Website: bh-photo
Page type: receipt
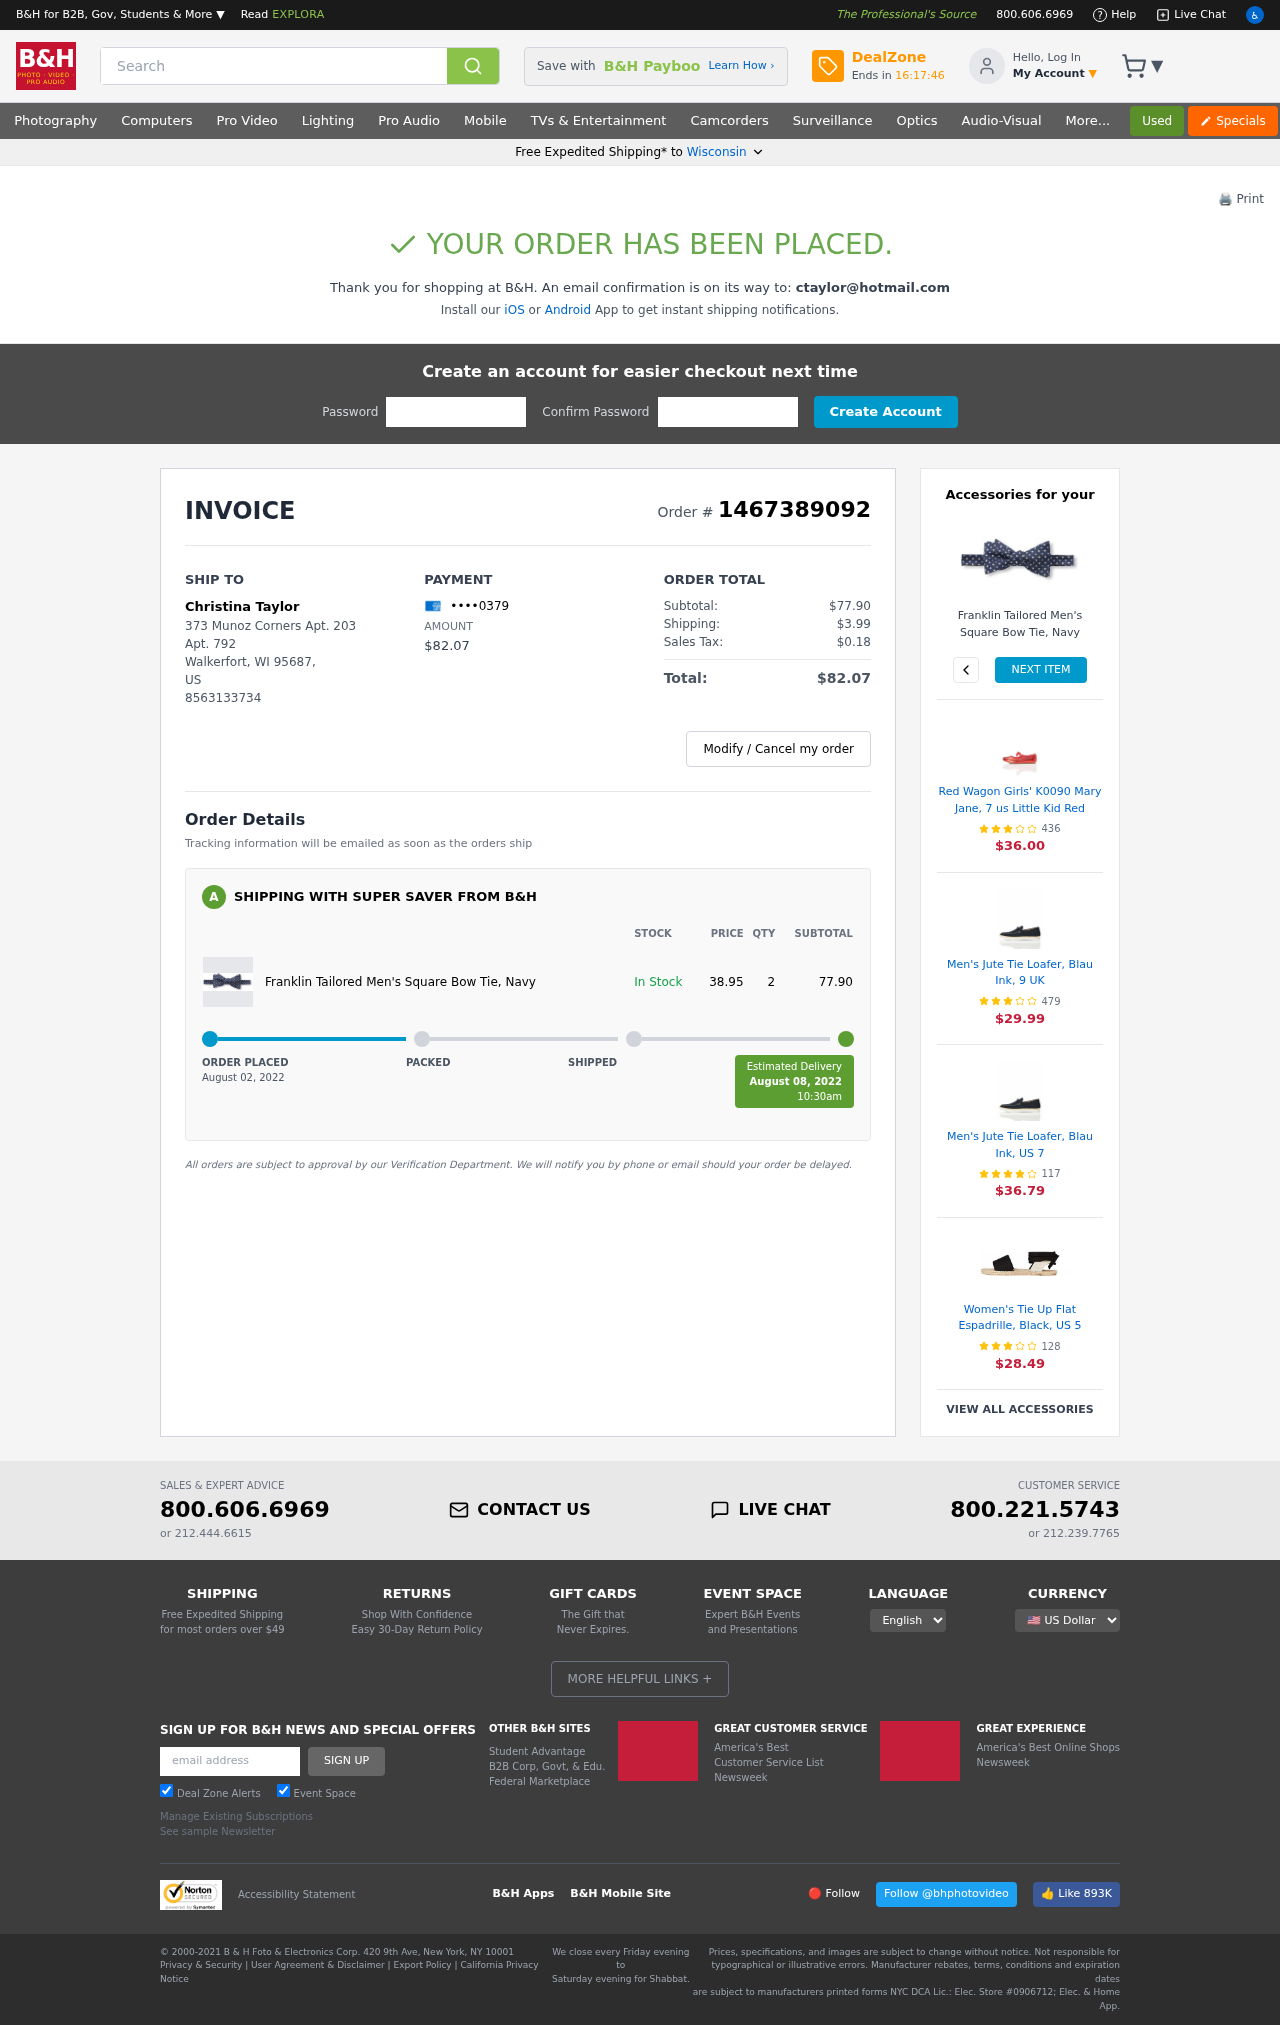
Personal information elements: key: PII_CARD_LAST4
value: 0379
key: PII_CITY
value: Walkerfort
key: PII_EMAIL
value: ctaylor@hotmail.com
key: PII_FULLNAME
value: Christina Taylor
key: PII_PHONE
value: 8563133734
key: PII_POSTCODE
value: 95687
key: PII_STATE
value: Wisconsin
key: PII_STATE_ABBR
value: WI
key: PII_STREET
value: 373 Munoz Corners Apt. 203
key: PII_STREET2
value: Apt. 792
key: PII_COUNTRY_CODE
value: US
Product elements: key: PRODUCT1_NAME
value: Franklin Tailored Men's Square Bow Tie, Navy
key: PRODUCT1_PRICE
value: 38.95
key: PRODUCT1_QUANTITY
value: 2
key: PRODUCT1_NAME2
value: Franklin Tailored Men's Square Bow Tie, Navy
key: PRODUCT2_NAME
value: Red Wagon Girls' K0090 Mary Jane, 7 us Little Kid Red
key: PRODUCT2_NUM_RATINGS
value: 436
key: PRODUCT2_PRICE
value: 36.00
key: PRODUCT3_NAME
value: Men's Jute Tie Loafer, Blau Ink, 9 UK
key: PRODUCT3_NUM_RATINGS
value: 479
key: PRODUCT3_PRICE
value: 29.99
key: PRODUCT4_NAME
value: Men's Jute Tie Loafer, Blau Ink, US 7
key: PRODUCT4_NUM_RATINGS
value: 117
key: PRODUCT4_PRICE
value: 36.79
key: PRODUCT5_NAME
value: Women's Tie Up Flat Espadrille, Black, US 5
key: PRODUCT5_NUM_RATINGS
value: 128
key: PRODUCT5_PRICE
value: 28.49
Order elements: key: ORDER_ID
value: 1467389092
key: ORDER_TOTAL
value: $82.07
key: ORDER_SUBTOTAL
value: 77.90
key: ORDER_SUBTOTAL
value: $77.90
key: ORDER_SHIPPING_COST
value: $3.99
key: ORDER_TAX
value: $0.18
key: ORDER_DATE
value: August 02, 2022
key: ORDER_DELIVERY_DATE
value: August 08, 2022
Search elements: key: HEADER_SEARCH
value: Search